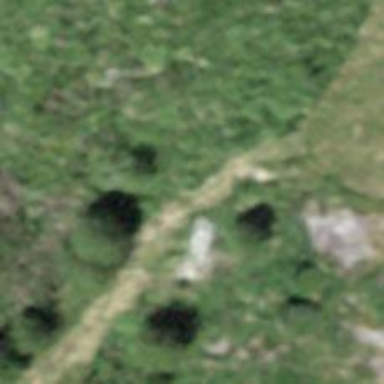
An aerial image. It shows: Path on the ground.